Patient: sex M, age 42
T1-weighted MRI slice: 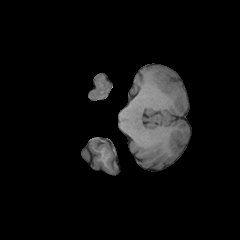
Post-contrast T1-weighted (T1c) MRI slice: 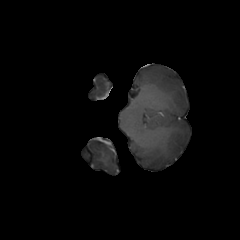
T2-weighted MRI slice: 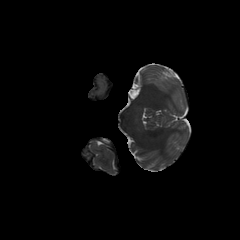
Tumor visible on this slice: no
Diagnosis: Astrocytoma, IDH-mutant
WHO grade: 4